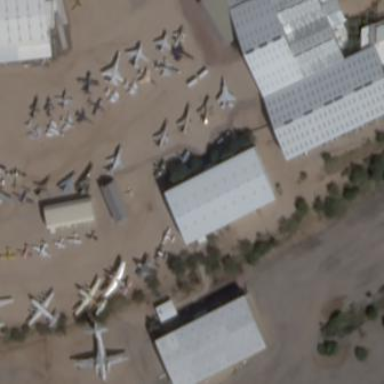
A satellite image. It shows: Hangar building at airport.